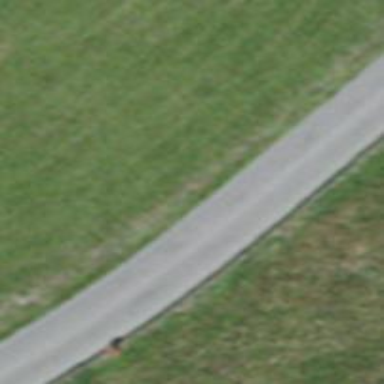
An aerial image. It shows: Unclassified road.